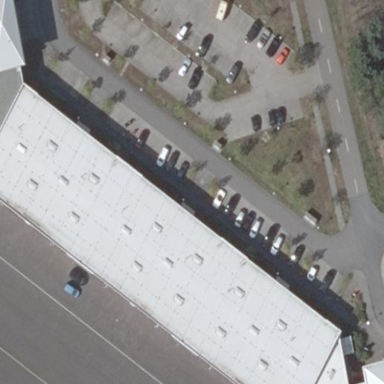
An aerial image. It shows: Hangar building located at airport.